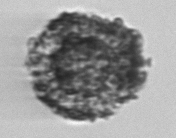
Label: unknown2